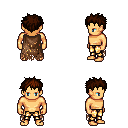
a pixel art fantasy rpg character, male body template, human, tanned skin, brown tattered cape, gold greaves, brown bedhead hairstyle, four views (front, back, left, right), 2x2 character sprite sheet, small pixel art, hard edges, no anti-aliasing